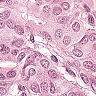
Metastatic tissue present: yes